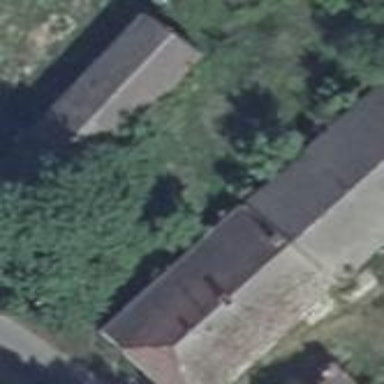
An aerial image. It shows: Outbuilding.